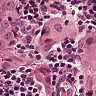
Metastatic tissue present: yes